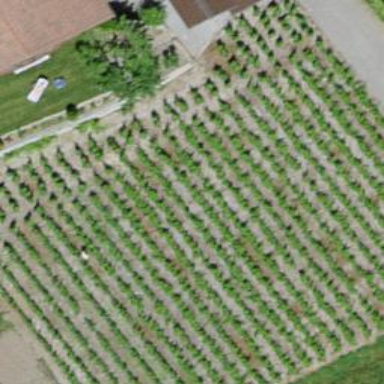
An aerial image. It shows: Vineyard growing grapes.